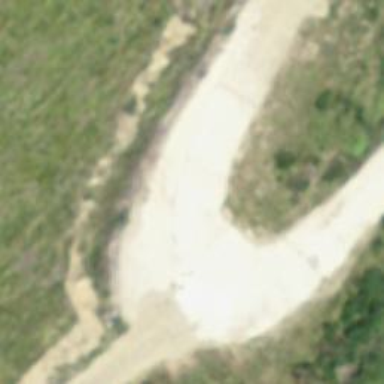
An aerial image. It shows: Service road with concrete surface. The track type is grade 1.